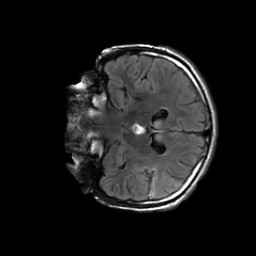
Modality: FLAIR
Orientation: coronal
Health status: ill
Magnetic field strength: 3 T